Question: I'm looking for a iPhone-like "picker" control that I'm able to use on the web.
Accessibility is not a concern. JavaScript will be available on all clients and the web app will be run on an environment provided to the user. If the solution could gracefully degrade to a select box though, that would be great. Flash & Silverlight are not ideal (for reasons I don't care to jump into) but similar solutions in Flash & Silverlight may be appreciated by others.
Here's an example of the control on an iPhone:

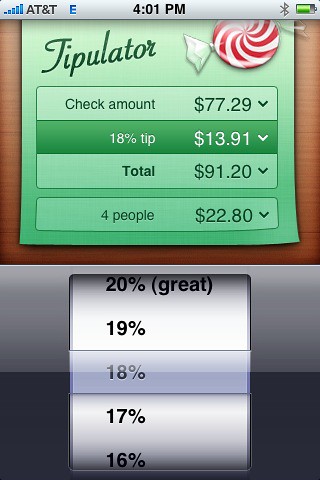
Answer: I know this question is somewhat old, but since I have an answer I could just as well give it. Other people can still be looking for it (just like I did). I created this control to use it as a plugin with jQuery. See my blog:
<URL>